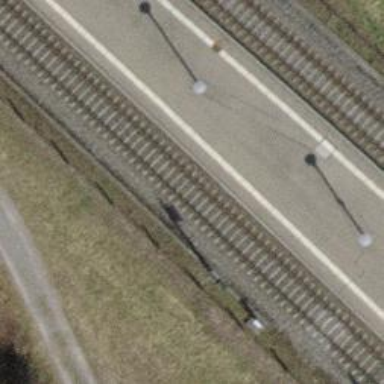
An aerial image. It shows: Railway signal.